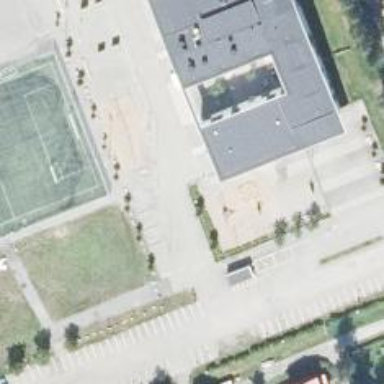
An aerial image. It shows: Kindergarten.